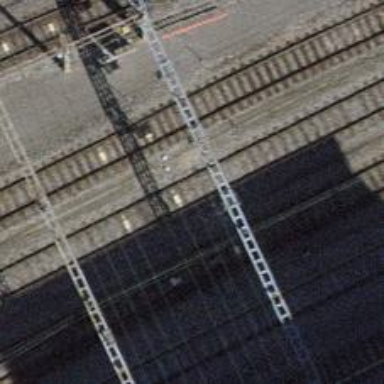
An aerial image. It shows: Railway signal.